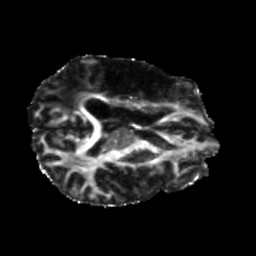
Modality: FA
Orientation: axial
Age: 46
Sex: male
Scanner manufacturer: siemens
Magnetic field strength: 3 T
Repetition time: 5.25 s
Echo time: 0.08 s